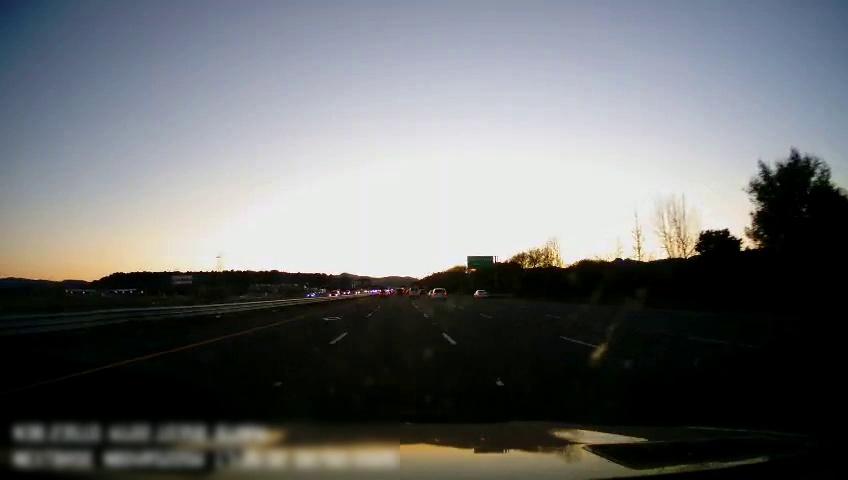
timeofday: Dusk/Dawn/Twilight
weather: Sunny
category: Drivable Space
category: Vehicles | Car
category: Vehicles | Car
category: Vehicles | SUV
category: Vehicles | Van
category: Lanes | Alternate Lane
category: Lanes | Current Lane
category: Lanes | Current Lane
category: Lanes | Alternate Lane
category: Lanes | Alternate Lane
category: Traffic | Signs